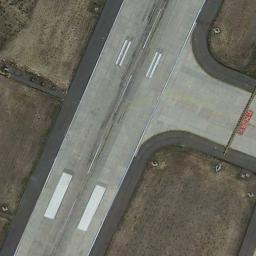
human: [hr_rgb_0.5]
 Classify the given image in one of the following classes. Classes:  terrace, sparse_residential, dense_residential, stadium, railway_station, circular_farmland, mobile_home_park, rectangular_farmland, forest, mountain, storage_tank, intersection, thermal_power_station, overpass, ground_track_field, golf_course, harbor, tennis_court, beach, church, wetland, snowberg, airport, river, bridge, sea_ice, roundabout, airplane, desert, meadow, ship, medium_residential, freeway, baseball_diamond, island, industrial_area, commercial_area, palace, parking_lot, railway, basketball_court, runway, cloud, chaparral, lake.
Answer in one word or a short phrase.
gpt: runway